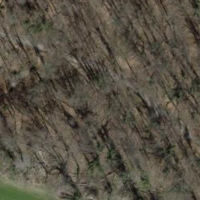
EUNIS habitat code: 41
Species observed at this site:
Pararge aegeria